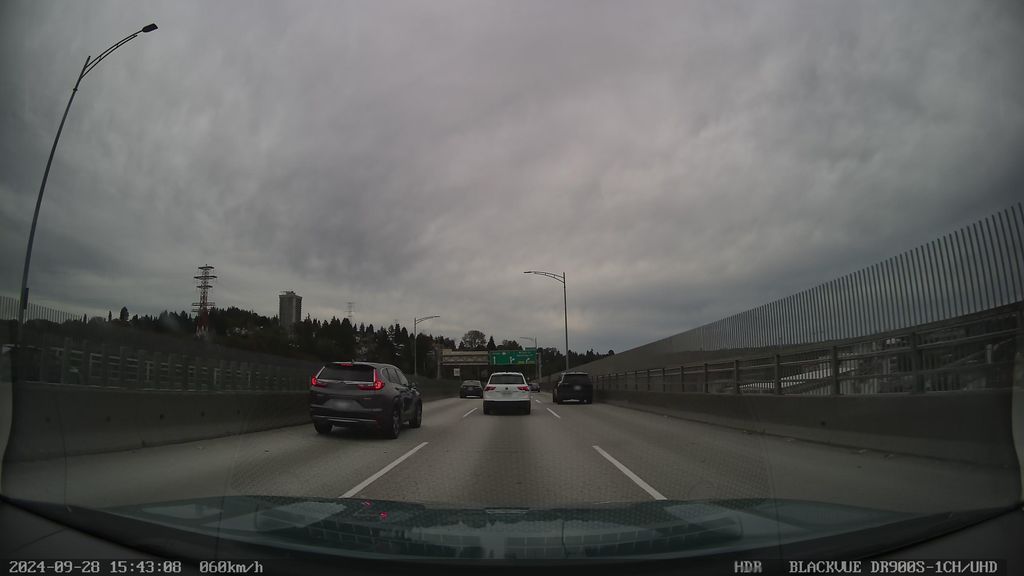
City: vancouver